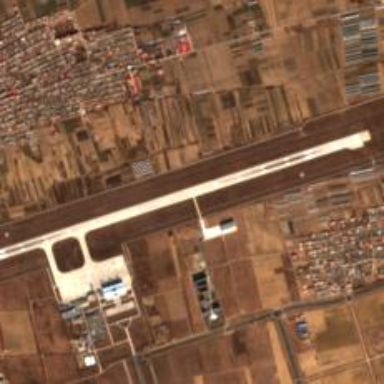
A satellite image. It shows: View of runway in airport.